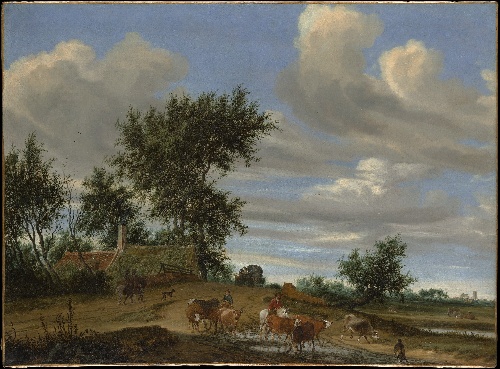
Title: A Country Road
Artist: Salomon van Ruysdael
Artist bio: Dutch, Naarden, born ca. 1600–1603, died 1670 Haarlem
Date: 1648
Object type: Painting
Classification: Paintings
Medium: Oil on canvas
Dimensions: 38 7/8 x 52 7/8 in. (98.7 x 134.3 cm)
Department: European Paintings
Credit line: Rogers Fund, 1906
Accession year: 1906
Repository: Metropolitan Museum of Art, New York, NY
Tags: Roads|Cows|Landscapes